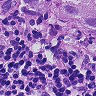
Metastatic tissue present: yes